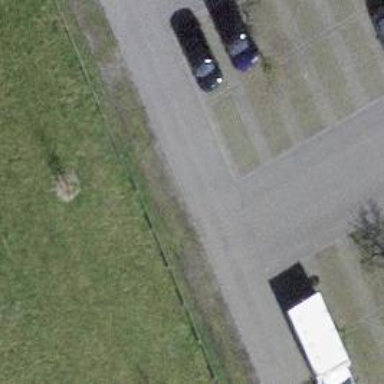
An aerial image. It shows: Parking aisle designated as service road.